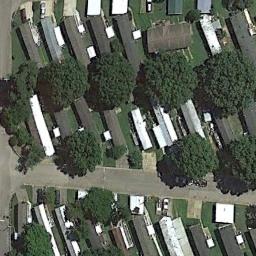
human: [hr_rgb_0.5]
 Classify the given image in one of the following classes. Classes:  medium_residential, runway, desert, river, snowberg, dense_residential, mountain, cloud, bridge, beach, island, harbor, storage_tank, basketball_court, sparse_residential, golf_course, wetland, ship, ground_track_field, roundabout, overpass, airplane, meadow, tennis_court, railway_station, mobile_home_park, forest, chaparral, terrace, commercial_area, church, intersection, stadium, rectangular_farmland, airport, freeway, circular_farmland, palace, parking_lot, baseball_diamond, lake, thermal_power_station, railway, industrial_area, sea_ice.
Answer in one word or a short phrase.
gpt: mobile_home_park